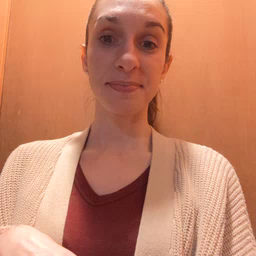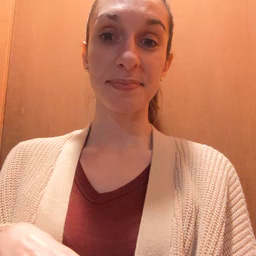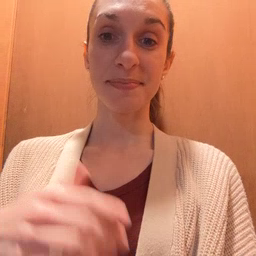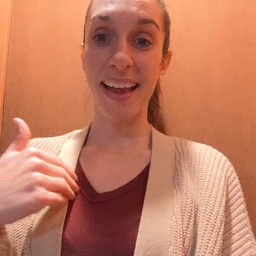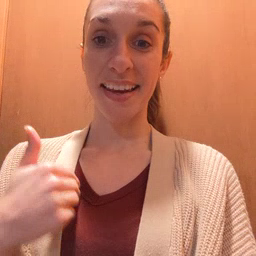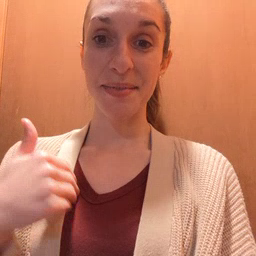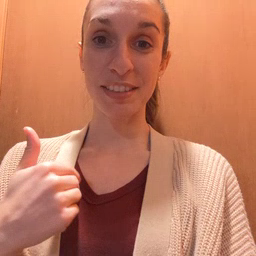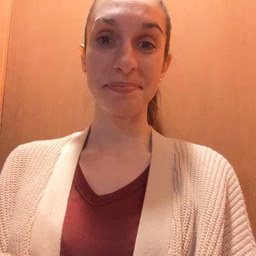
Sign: animal